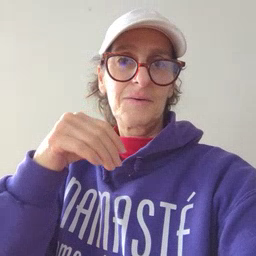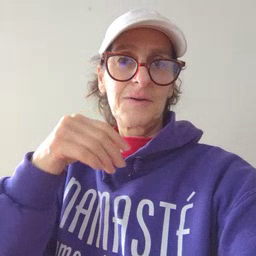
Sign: owl